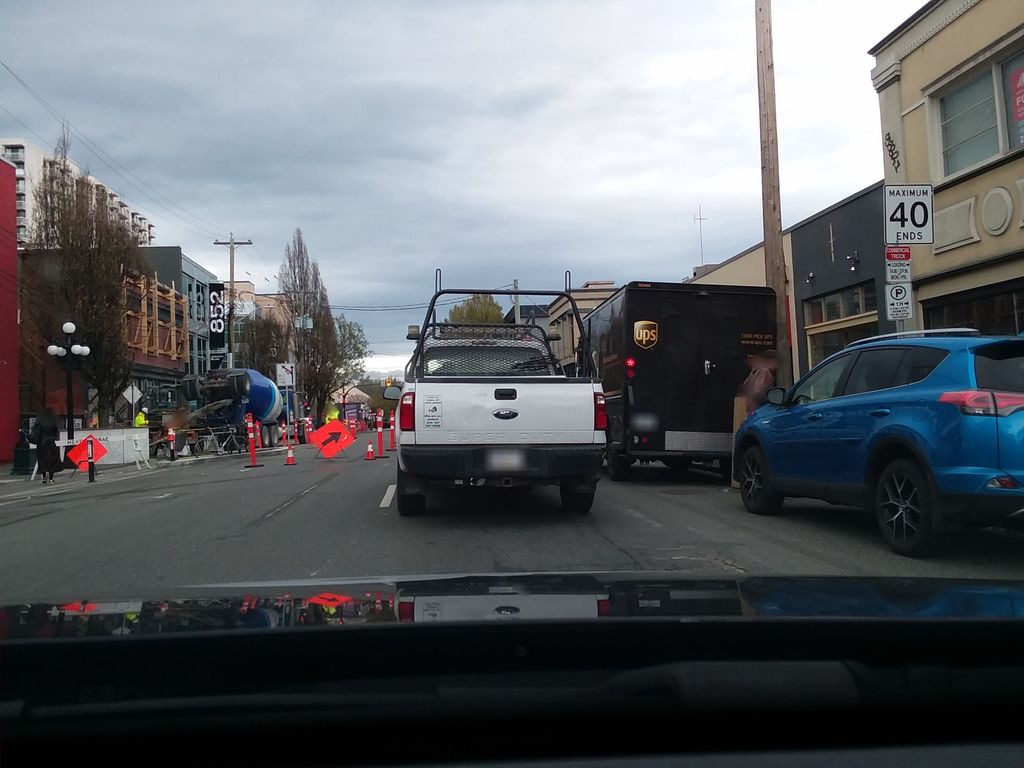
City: victoria